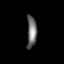
Tissue: lung
Cell type: Epithelial cells
Senescence score: 0.6683
Nuclear area (px): 297
Mean DAPI intensity: 114.31